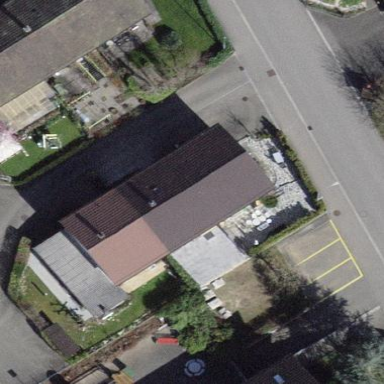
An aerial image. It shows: Detached building.